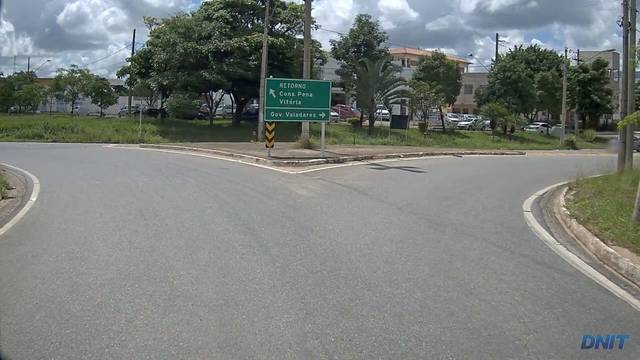
Region: Brazil
Coordinates: -18.844, -41.974